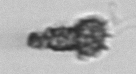
Label: Syracosphaera_pulchra